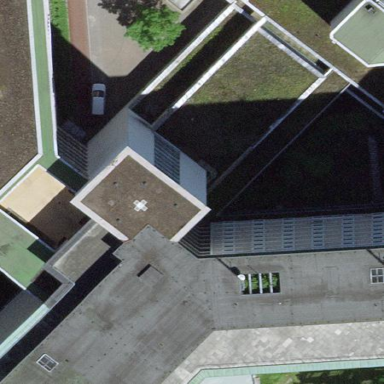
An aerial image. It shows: Hospital building.